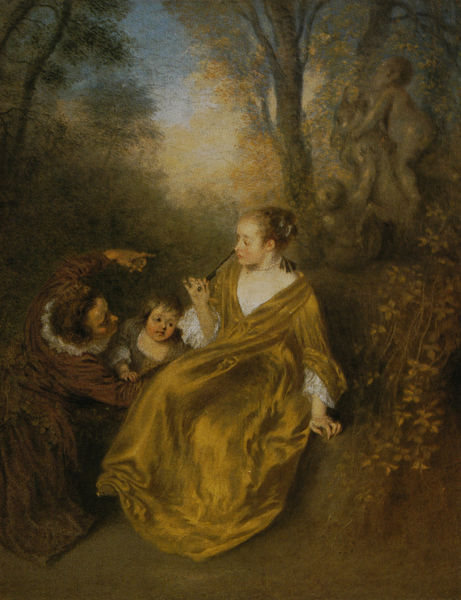
Titel: La famille, Die Familie
Künstler: Antoine Watteau
Standort: Schweiz
Institution: Privatsammlung
Schlagwörter: baum, blau, blätter, dunkel, gemälde, gruppe, hand, himmel, laub, mann, nackt, schatten, wolken, baumstämme, bäume, frauen, gelb, grün, landschaft, menschen, mädchen, ocker, sitzen, äste, ausschnitt, bewegung, blumen, braun, finger, frau, frisur, frisuren, kleid, kleider, köpfe, licht, profil, schmuck, weiss, gras, park, rot, fächer, hemd, bluse, falten, gesicht, kragen, rembrandt, spitze, ärmel, bild, gesten, hände, öl, erde, natur, zweige, boden, figur, gold, haare, pose, sitzend, familie, kind, mutter, spitzen, vater, locken, rokoko, seide, wald, genre, kinder, affe, garten, skulptur, statue, haltung, kette, herbst, idylle, figuren, stämme, olive, nackte, rüschen, zeigen, perlenkette, halskette, spiel, knabe, amme, lichtung, gebärden, watteau, deuten, putten, putti, sohn, bäum, kindermädchen, werben, gemäde, kobolde, ame, palstik, pfaun, gewspräch, zeigen#, #stein, nkind, mytik, baum pflanze